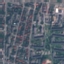
Land use / land cover: Residential